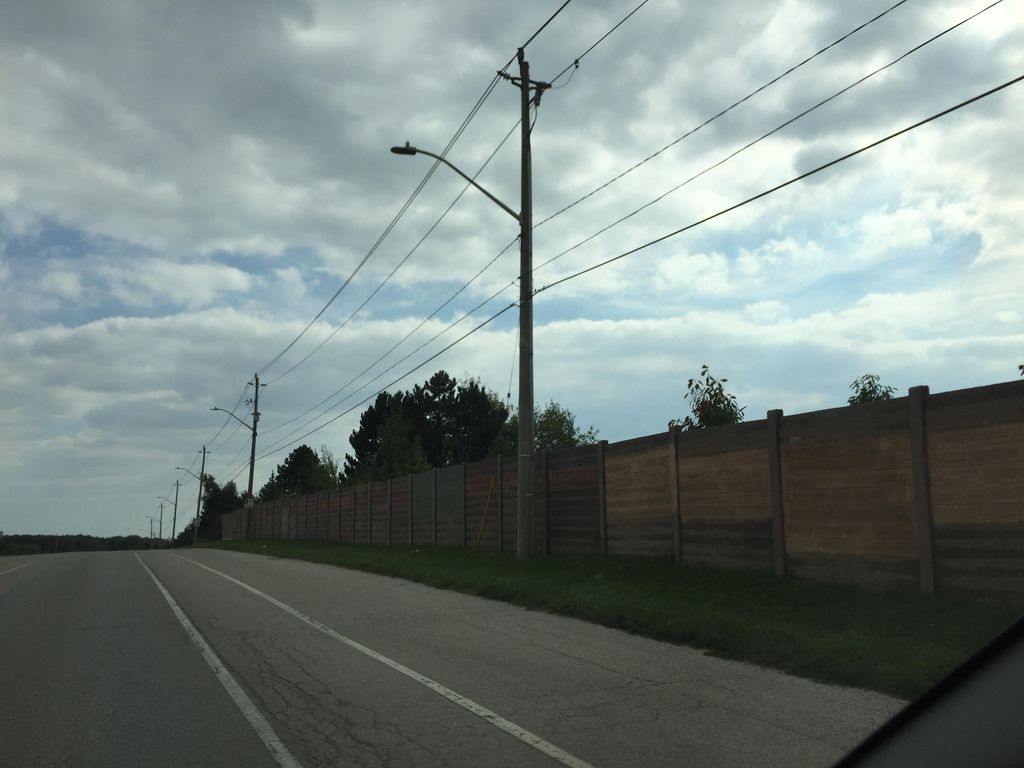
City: kitchener-waterloo